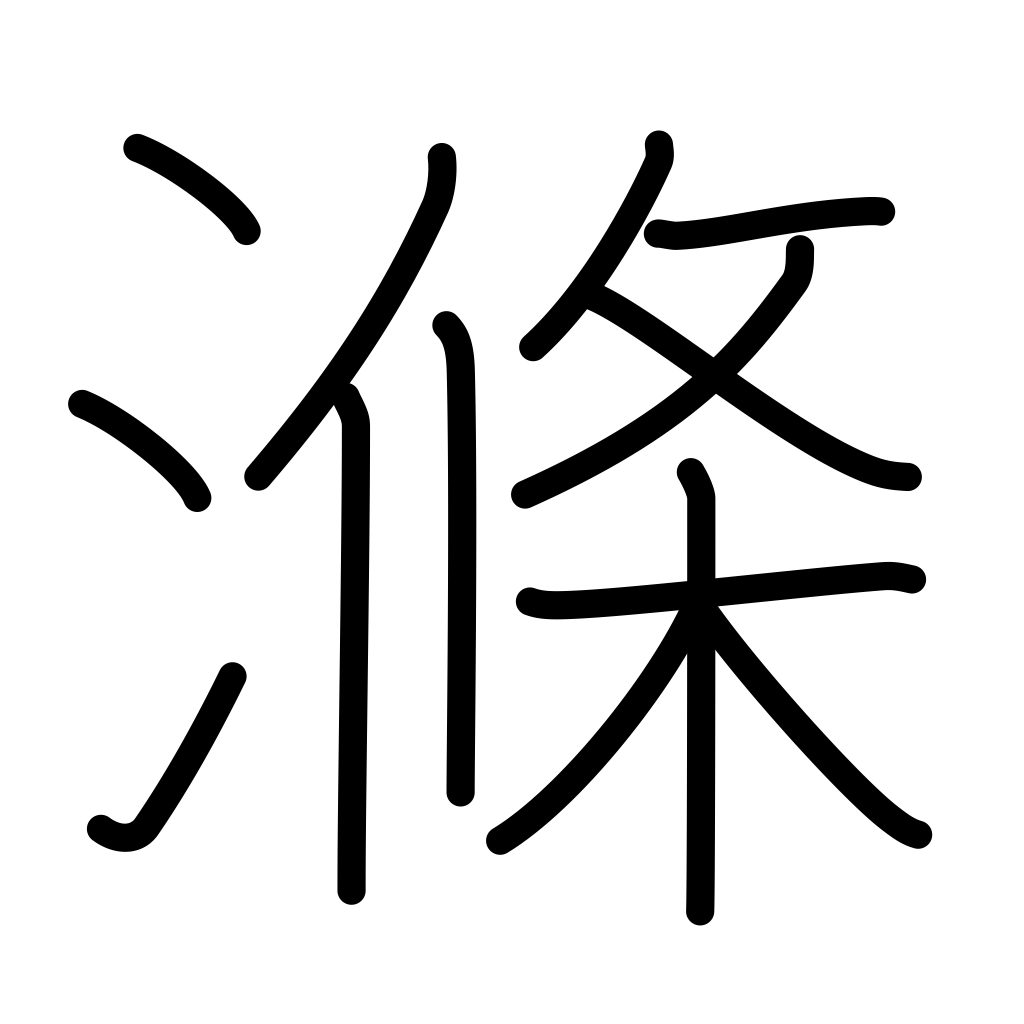
Meaning: rinse, wash